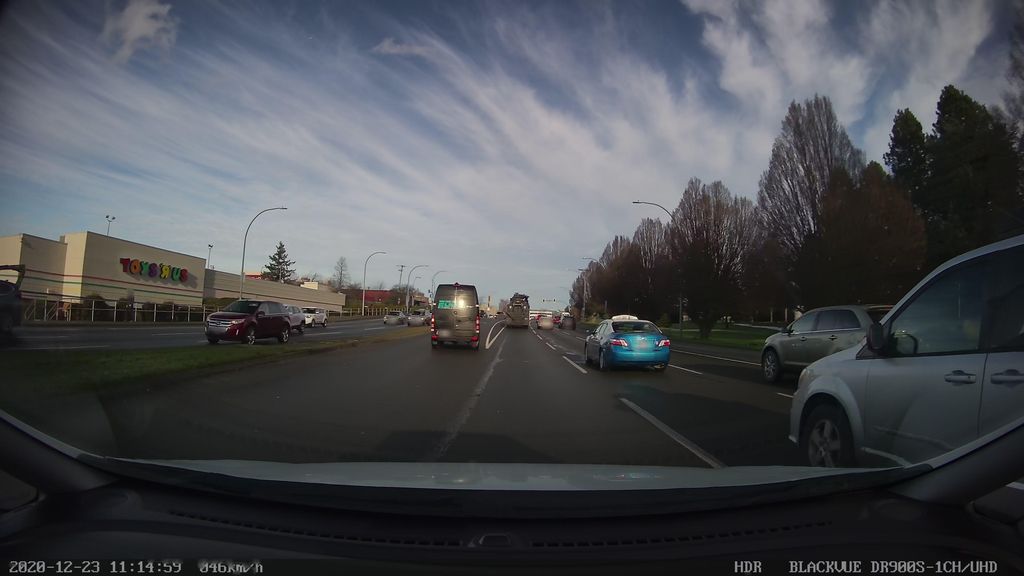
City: victoria